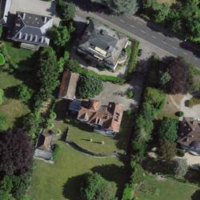
EUNIS habitat code: 53
Species observed at this site:
Viburnum tinus